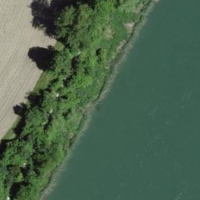
EUNIS habitat code: 15
Species observed at this site:
Lamium galeobdolon